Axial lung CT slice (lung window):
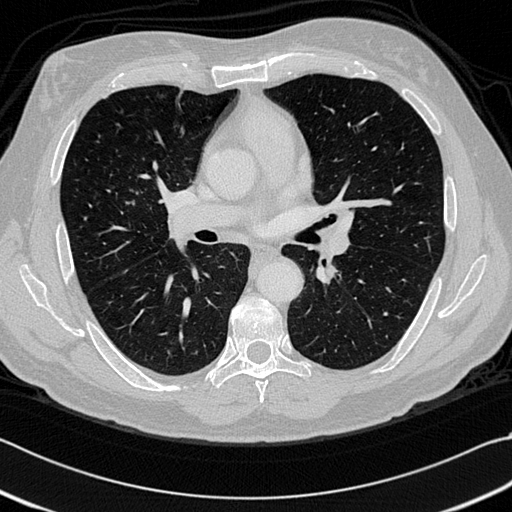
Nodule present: no